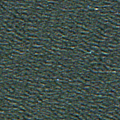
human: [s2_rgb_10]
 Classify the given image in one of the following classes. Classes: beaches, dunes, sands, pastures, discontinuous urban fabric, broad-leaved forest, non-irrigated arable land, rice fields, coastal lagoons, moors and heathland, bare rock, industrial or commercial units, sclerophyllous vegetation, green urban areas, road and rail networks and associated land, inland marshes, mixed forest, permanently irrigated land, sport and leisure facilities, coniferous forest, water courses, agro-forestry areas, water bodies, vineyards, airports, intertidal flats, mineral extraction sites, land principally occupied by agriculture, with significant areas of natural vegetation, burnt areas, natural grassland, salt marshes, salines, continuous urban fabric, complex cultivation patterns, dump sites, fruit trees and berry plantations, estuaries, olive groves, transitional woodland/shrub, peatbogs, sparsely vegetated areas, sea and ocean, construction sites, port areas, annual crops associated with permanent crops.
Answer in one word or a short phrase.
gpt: sea and ocean